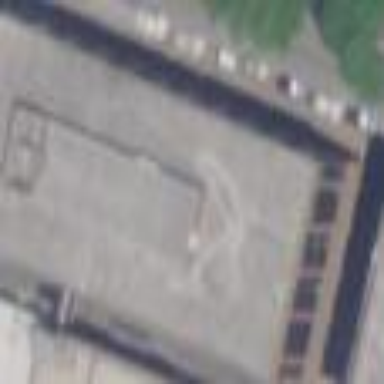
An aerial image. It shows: Bank building.